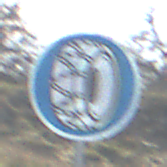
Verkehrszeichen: SchneekettenVorgeschrieben
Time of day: MorningAfternoon
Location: Outdoor (Nature)
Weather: PartlyCloudy
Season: NotSpecified
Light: Natural